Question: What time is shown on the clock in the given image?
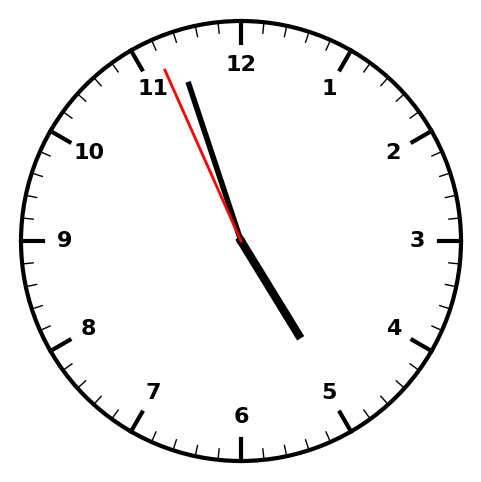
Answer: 04:56:56